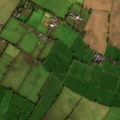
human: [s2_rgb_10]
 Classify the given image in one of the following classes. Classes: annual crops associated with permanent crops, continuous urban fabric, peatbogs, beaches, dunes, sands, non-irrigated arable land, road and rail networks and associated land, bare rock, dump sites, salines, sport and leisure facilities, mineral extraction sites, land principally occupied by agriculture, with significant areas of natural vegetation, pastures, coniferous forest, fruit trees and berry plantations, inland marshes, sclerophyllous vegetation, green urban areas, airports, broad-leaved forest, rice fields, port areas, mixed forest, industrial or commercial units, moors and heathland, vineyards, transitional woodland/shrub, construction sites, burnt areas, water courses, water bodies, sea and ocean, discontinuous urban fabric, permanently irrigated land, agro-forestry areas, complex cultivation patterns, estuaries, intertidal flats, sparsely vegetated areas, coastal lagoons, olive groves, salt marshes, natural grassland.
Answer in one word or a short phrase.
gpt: non-irrigated arable land, pastures